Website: home-depot
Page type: customer-info-address
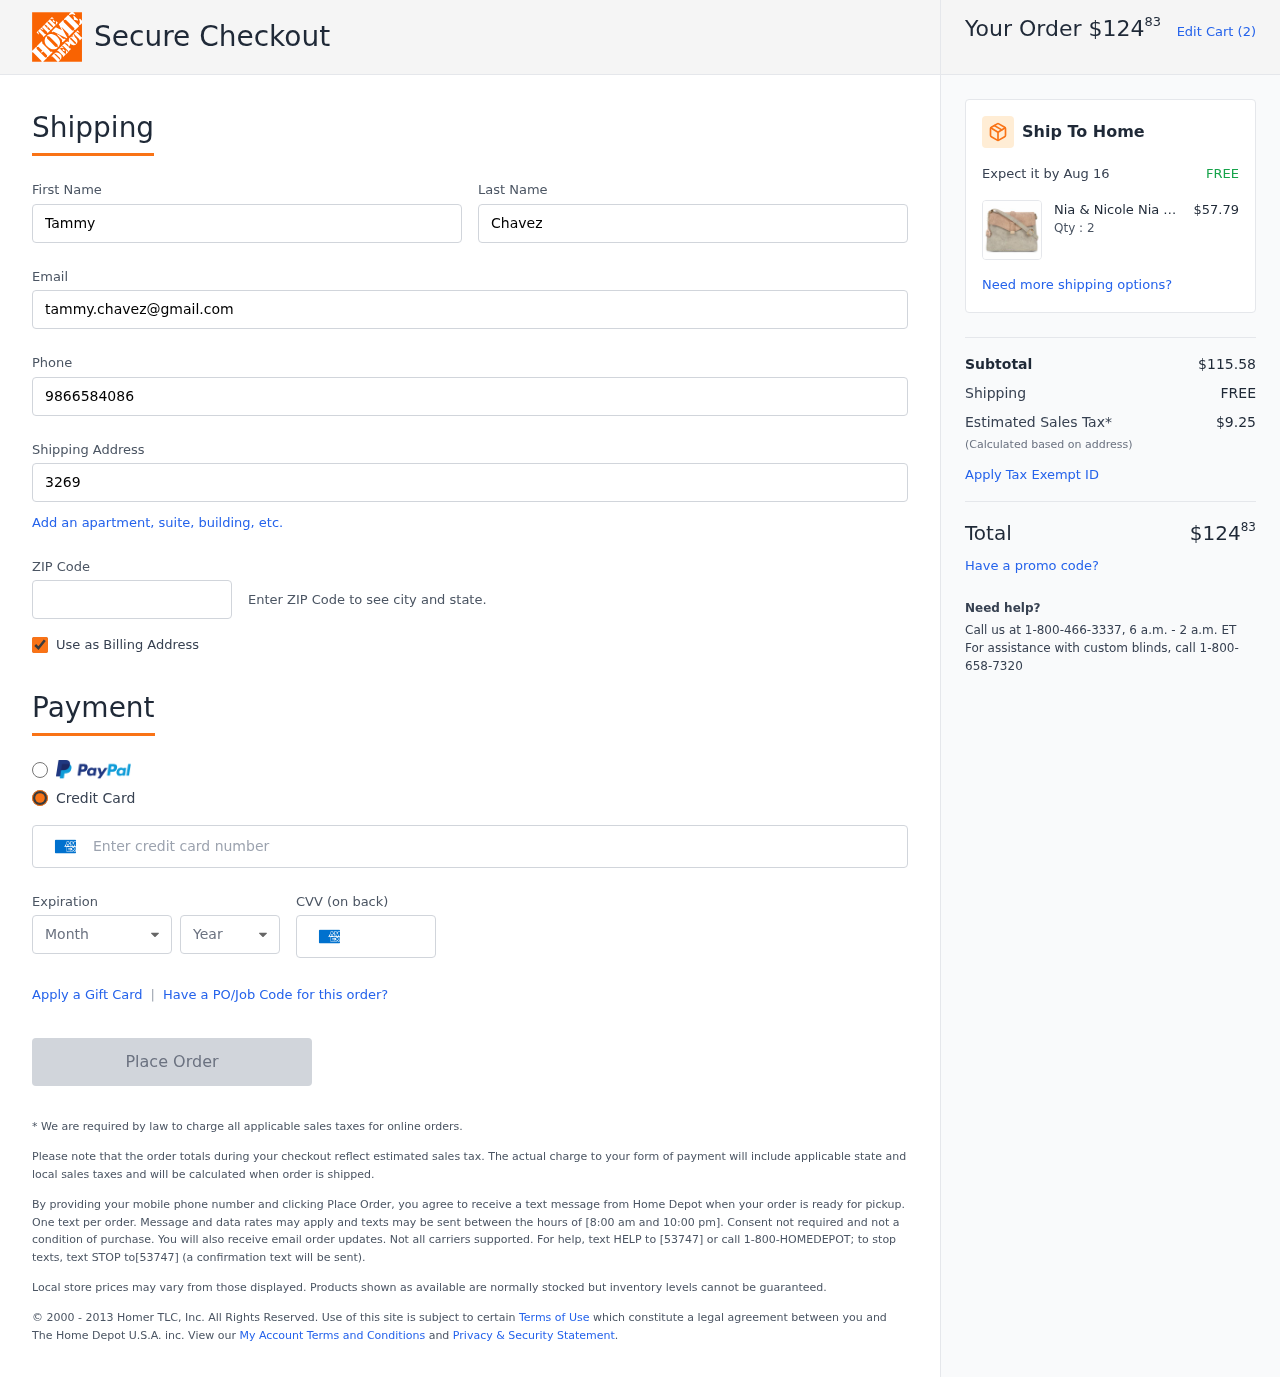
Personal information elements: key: PII_CARD_CVV
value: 6040
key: PII_CARD_EXPIRY_MONTH
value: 10
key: PII_CARD_EXPIRY_YEAR
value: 29
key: PII_CARD_NUMBER
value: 3441 7617 8078 369
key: PII_EMAIL
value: tammy.chavez@gmail.com
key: PII_FIRSTNAME
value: Tammy
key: PII_LASTNAME
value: Chavez
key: PII_PHONE
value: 9866584086
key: PII_POSTCODE
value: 01577
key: PII_STREET
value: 32697 Justin Wells
Product elements: key: PRODUCT1_BRAND
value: Nia & Nicole
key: PRODUCT1_NAME
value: Nia & Nicole Women's Sling Bag (Ivory, Peach)
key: PRODUCT1_NAME
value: Nia & Nicole Women's...
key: PRODUCT1_PRICE
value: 57.79
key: PRODUCT1_QUANTITY
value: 2
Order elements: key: ORDER_TOTAL
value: $12483
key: ORDER_NUM_ITEMS
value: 2
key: ORDER_DELIVERY_DATE
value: Aug 16
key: ORDER_SUBTOTAL
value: $115.58
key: ORDER_SHIPPING_COST
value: FREE
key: ORDER_TAX
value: $9.25